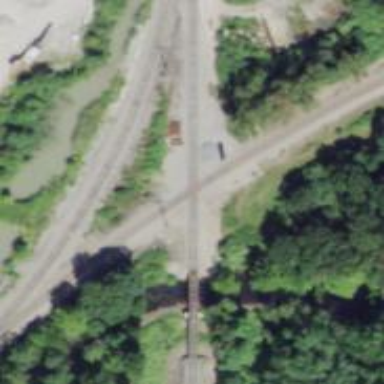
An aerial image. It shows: Railway crossing.